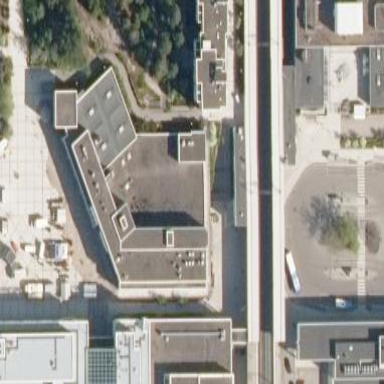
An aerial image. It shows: Building with flat roof and white in color.